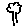
Label: tree